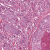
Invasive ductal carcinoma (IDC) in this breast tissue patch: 1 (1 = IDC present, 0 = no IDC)